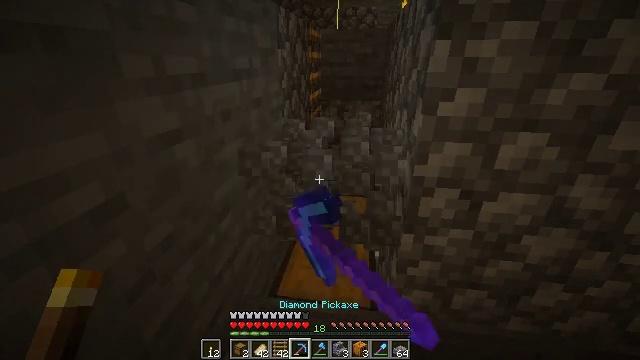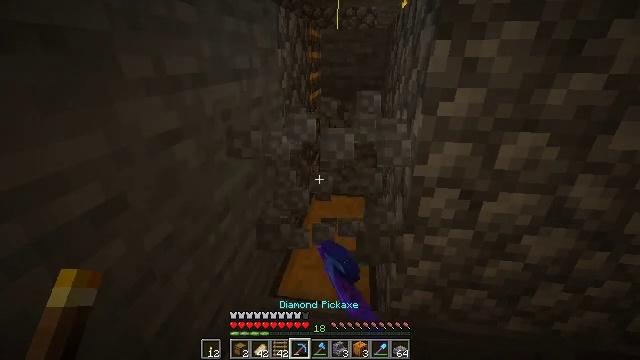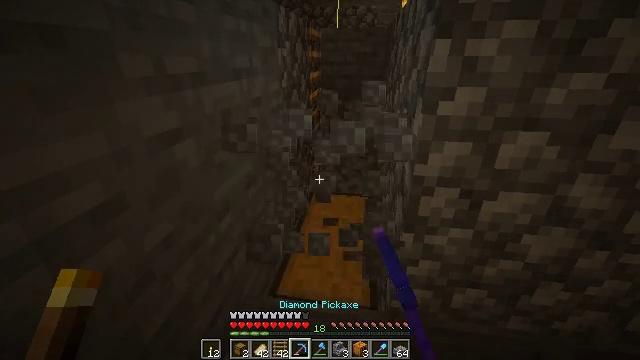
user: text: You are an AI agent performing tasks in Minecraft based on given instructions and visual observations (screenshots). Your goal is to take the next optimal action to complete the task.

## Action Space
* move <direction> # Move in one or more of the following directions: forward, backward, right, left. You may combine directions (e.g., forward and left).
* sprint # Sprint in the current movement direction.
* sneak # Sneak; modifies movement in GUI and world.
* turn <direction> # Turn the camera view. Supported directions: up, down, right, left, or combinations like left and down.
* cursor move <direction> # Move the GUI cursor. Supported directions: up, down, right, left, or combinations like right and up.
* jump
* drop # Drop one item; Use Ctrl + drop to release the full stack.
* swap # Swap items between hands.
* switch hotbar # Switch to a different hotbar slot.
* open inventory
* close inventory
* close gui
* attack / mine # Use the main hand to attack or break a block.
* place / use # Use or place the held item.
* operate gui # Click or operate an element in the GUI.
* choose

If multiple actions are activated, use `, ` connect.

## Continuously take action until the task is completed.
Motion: motion action
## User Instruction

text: Recycle the cobblestone stairs.
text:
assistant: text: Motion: attack / mine
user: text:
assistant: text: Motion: attack / mine
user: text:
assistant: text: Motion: attack / mine